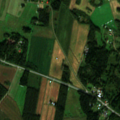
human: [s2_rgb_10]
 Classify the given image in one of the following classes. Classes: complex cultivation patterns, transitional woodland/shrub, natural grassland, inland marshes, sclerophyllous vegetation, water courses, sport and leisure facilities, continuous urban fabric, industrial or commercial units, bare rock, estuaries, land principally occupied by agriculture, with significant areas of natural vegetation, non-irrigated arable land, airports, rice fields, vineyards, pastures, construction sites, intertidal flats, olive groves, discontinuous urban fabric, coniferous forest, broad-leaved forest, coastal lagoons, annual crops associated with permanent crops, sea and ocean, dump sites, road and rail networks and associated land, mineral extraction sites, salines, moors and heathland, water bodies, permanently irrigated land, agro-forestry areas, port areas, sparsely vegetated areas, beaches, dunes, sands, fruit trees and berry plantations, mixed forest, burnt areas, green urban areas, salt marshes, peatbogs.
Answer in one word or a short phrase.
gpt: non-irrigated arable land, land principally occupied by agriculture, with significant areas of natural vegetation, mixed forest